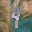
Label: 4